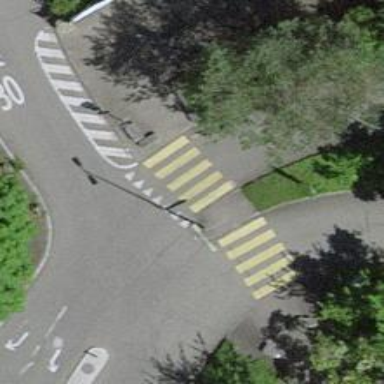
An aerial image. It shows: Uncontrolled zebra crossing on the road.